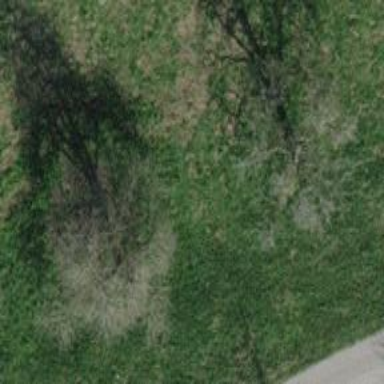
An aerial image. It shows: Urban tree with broadleaved leaves.